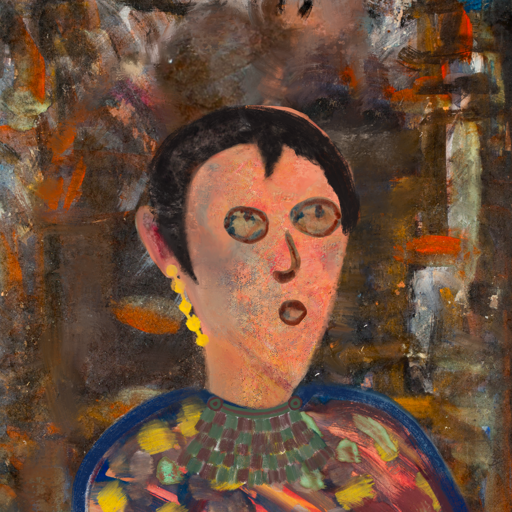
Background: GypsyQueen, Head And Neck Side: Irani, Face Side: Orphan, Bust: Mother_And_Son_Mother, Hair Side: Roy_Bahadur, Head Accessory: Blank, Second Necklace: After_Raid, Necklace: Blank, Baby: Blank